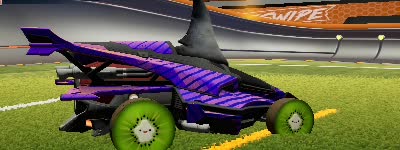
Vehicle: aftershock